Field crop: maize
Growth stage: 2
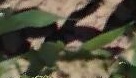
Species: maize